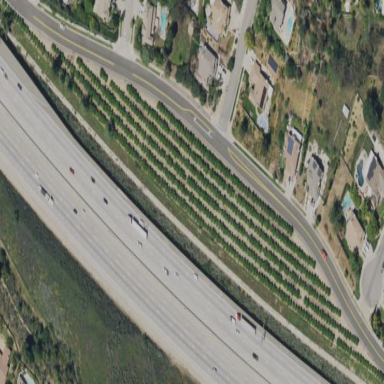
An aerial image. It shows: Orange orchard with rows of orange trees.